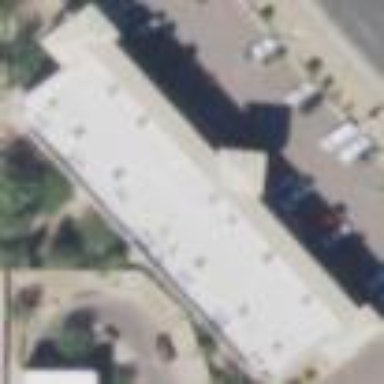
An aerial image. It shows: Commercial building.